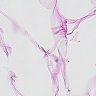
Metastatic tissue present: no